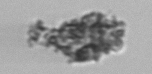
Label: detritus